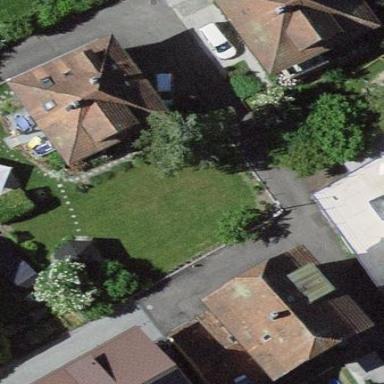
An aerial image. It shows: Residential building serving as guest house.